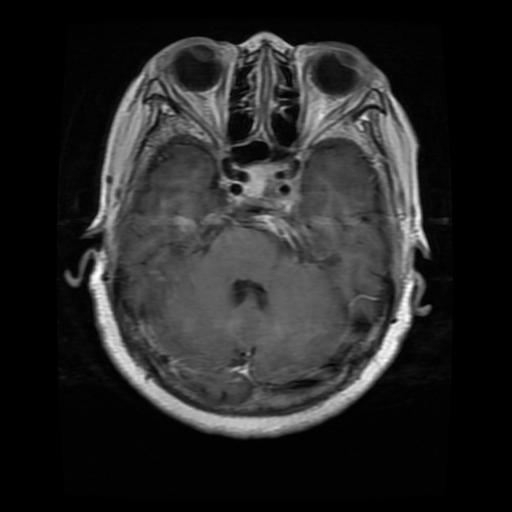
Label: pituitary